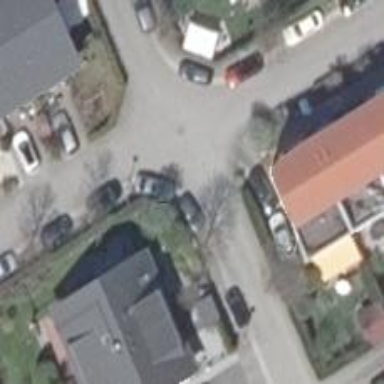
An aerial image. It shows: Living street.